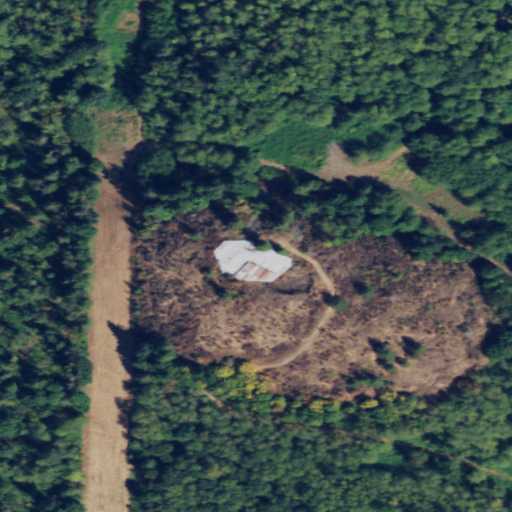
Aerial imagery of mountain in Washington named Goat Hill containing deciduous forest, mixed forest, grassland, pasture, evergreen forest, barren land, and medium intensity development